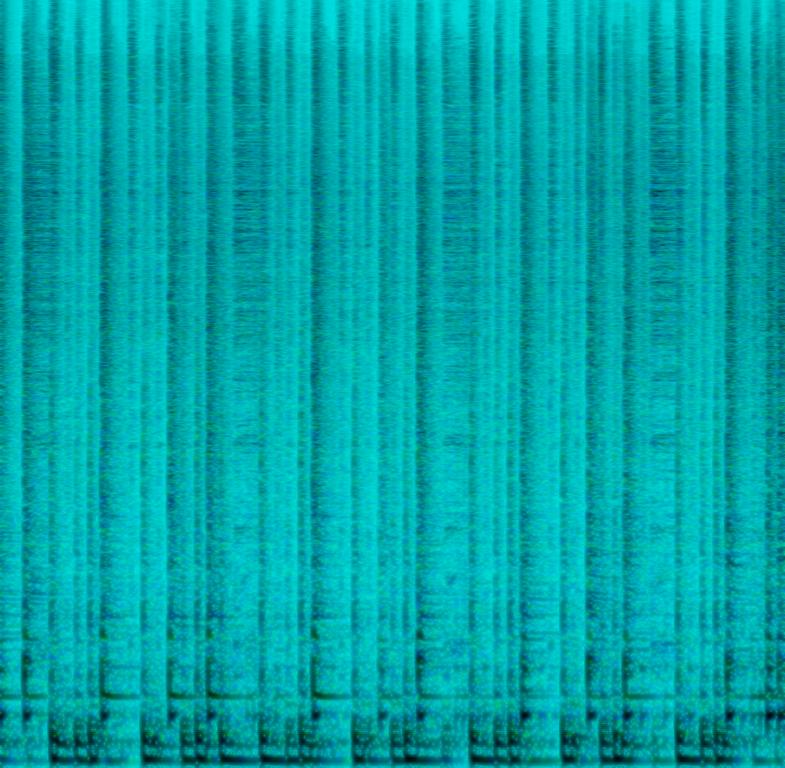
This is the recording of an acoustic drum solo. The drummer is playing a groovy beat with a lot of different fills. This piece could be sampled and looped to be used in the background of a hip-hop beat.